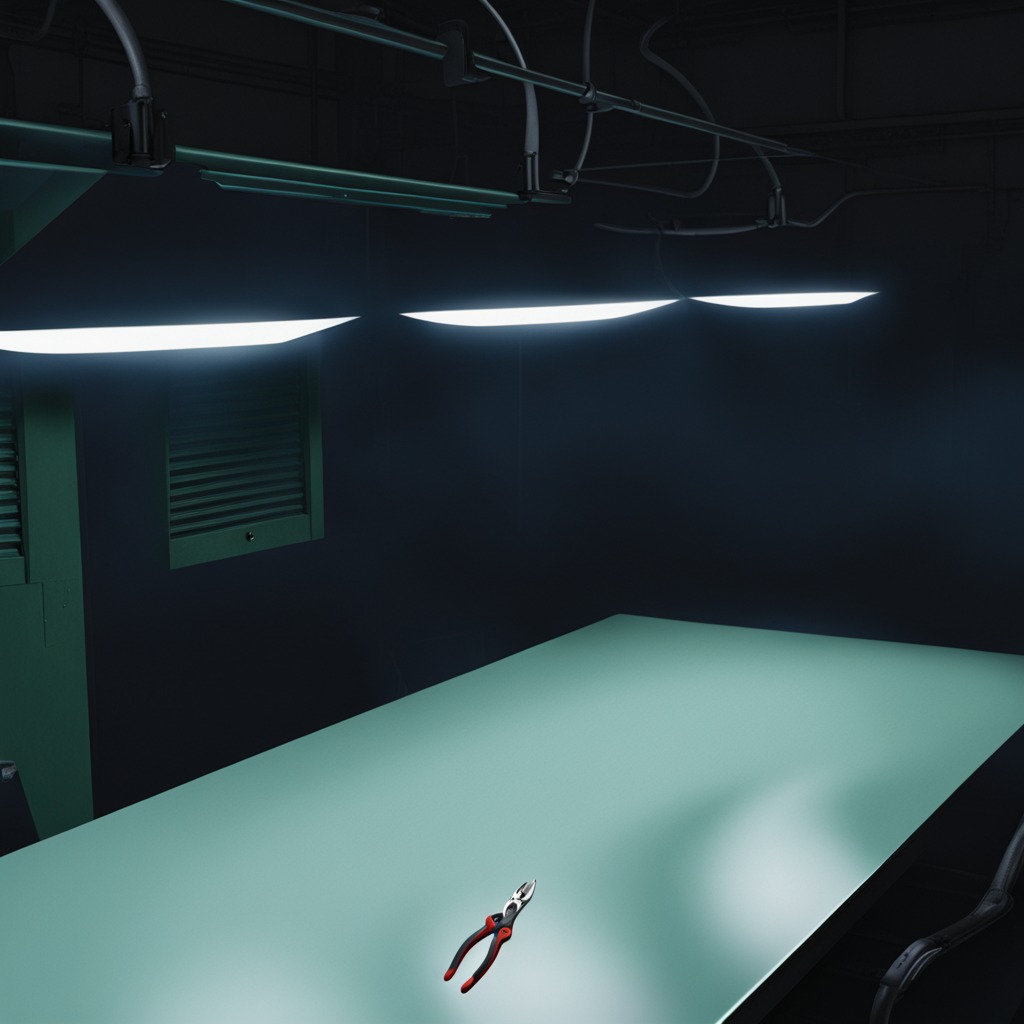
A plier is lying on the table.